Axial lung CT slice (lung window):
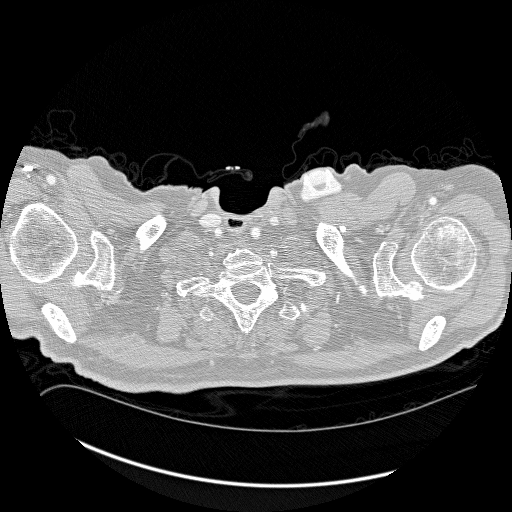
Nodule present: no